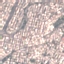
Land use / land cover: Residential